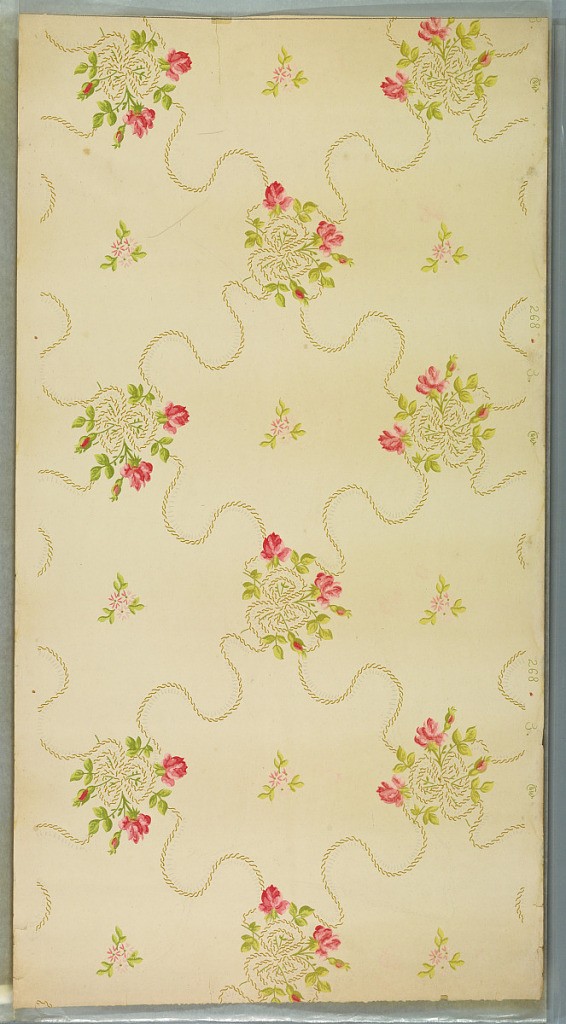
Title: Ceiling paper
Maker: Cresswell & Washburn Ltd, Philadelphia, Pennsylvania, 1880 - 1900
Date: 1905–1915
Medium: Machine-printed paper, liquid mica
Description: Pink floral bouquets with bows connected by rope-like ribbon between which is a small pink floral motif. Cream ground. Printed in pinks, greens, golden yellow and white liquid mica. Printed in selvedge: "C&W" pattern number "268"